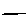
Label: line